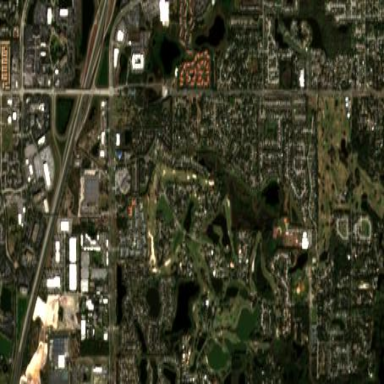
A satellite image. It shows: Golf course surrounded by greenery.